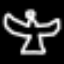
Label: angel